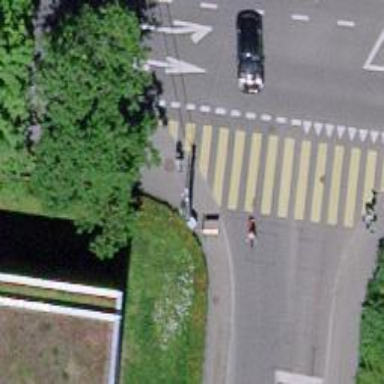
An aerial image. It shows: Asphalt footway that is sidewalk with kerb barrier.